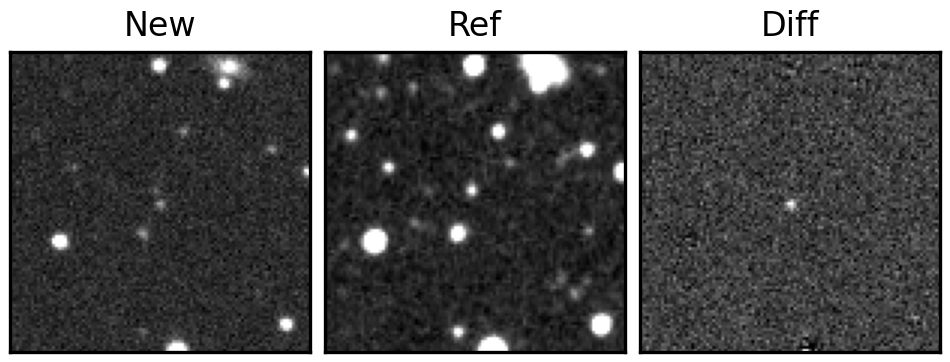
Label: real